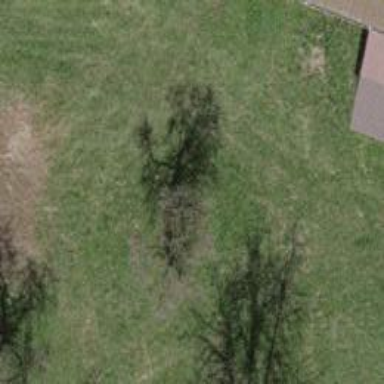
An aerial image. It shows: Single tag "natural: tree."